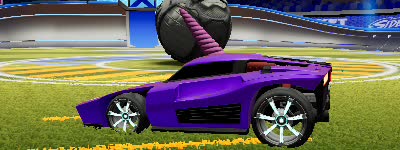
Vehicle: breakout